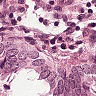
Metastatic tissue present: yes